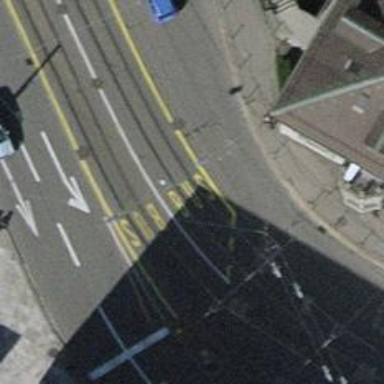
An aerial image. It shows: Tertiary road with asphalt surface. There is separate sidewalk. The road has trolley wires and embedded tram rails.